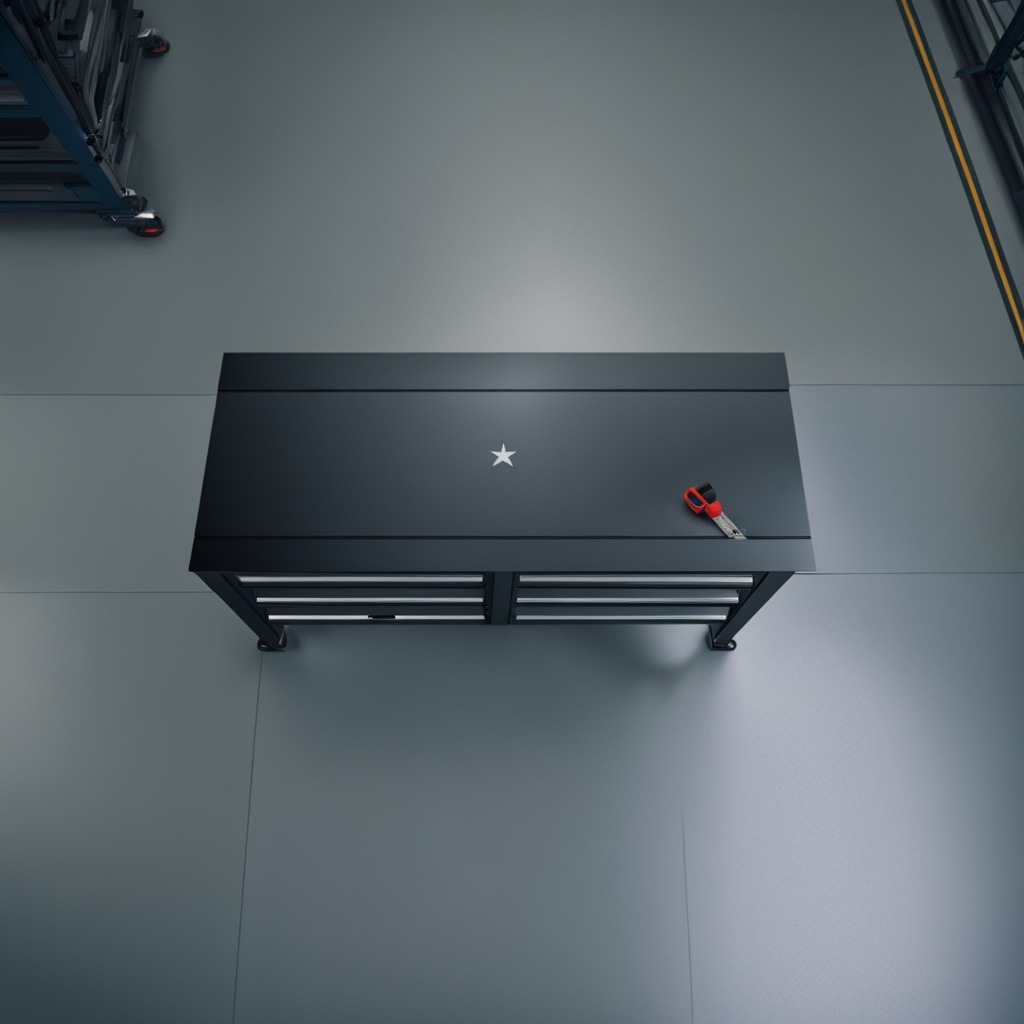
A measuring tape is lying on the toolbox surface.